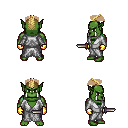
a pixel art fantasy rpg character, male body template, orc, green skin, white robe, metal pants, blonde short mohawk hairstyle, gold gloves, dagger, four views (front, back, left, right), 2x2 character sprite sheet, small pixel art, hard edges, no anti-aliasing